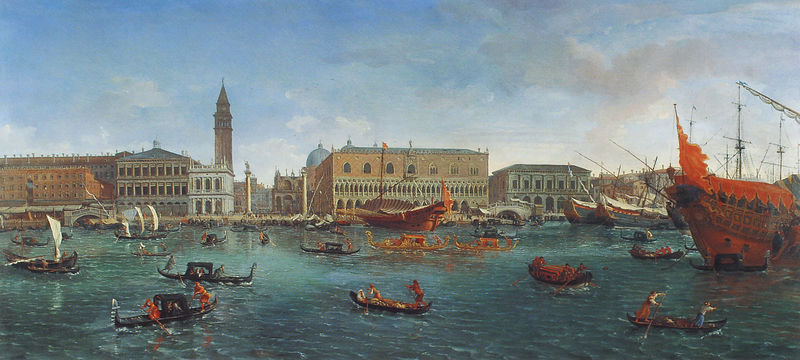
Titel: Der Hafen, der Markusplatz und der Palazzo Ducale
Künstler: Gaspar van Wittel
Institution: Rom, Sammlung Brachetti Peretti
Schlagwörter: blau, gemälde, himmel, meer, wasser, wolken, fluss, ufer, haus, rot, häuser, brücke, kirche, boot, boote, turm, schiff, schiffe, wellen, fassaden, italien, venedig, segelschiff, hafen, kuppel, querformat, bucht, segelboote, palazzo, maste, brücken, paladio, palladio, pallazzo, staken, gondel, gondeln, gondoliere, markusplatz, gondelier